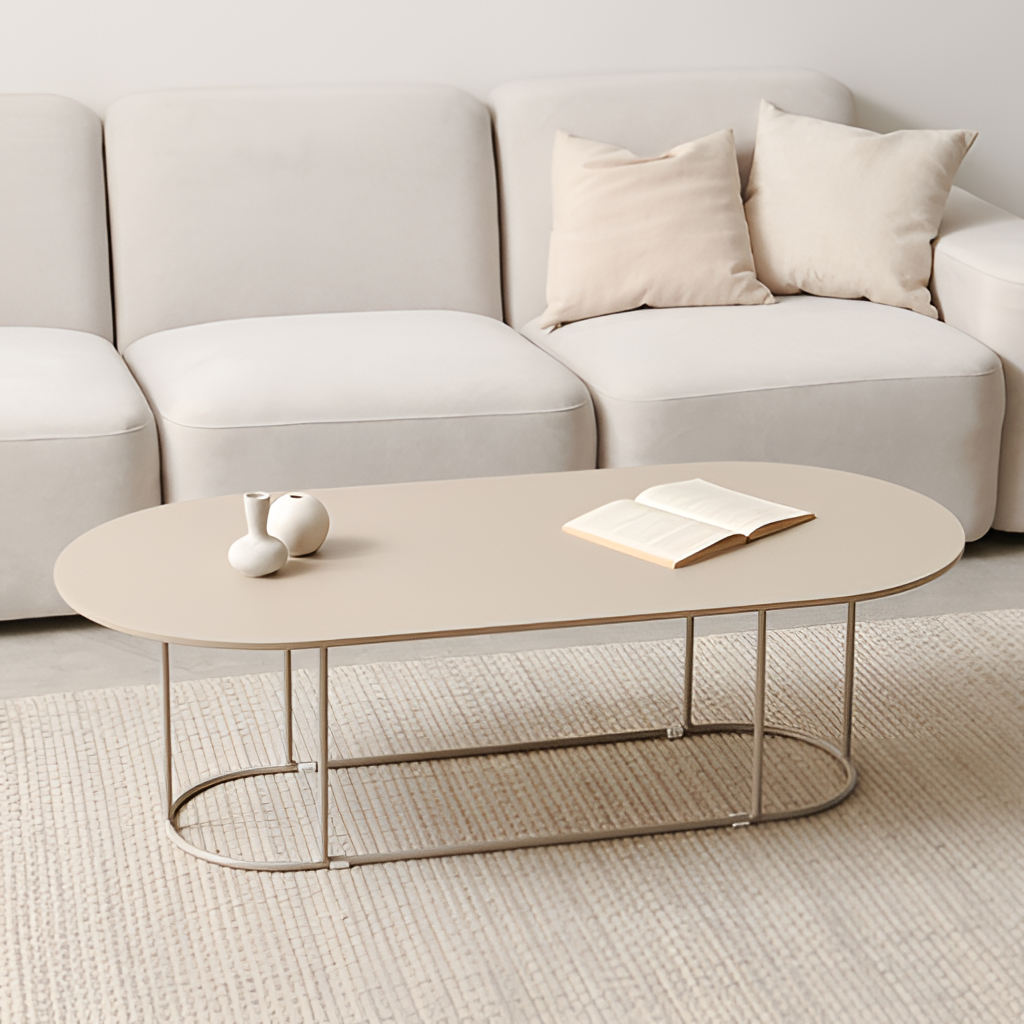
living room, beige metal coffee table, paint wallpaper, with solid pattern, minimalist, beige fabric flooring, with textured pattern